Field crop: maize
Growth stage: 2
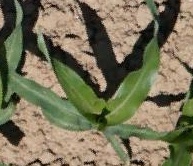
Species: maize